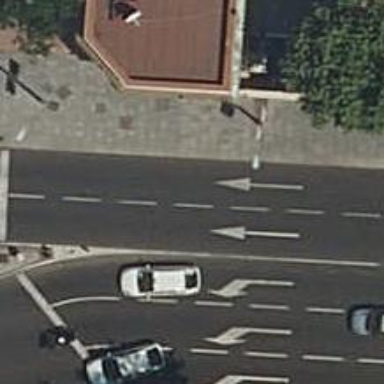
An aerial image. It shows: Road with traffic signals.